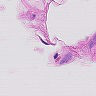
Metastatic tissue present: no